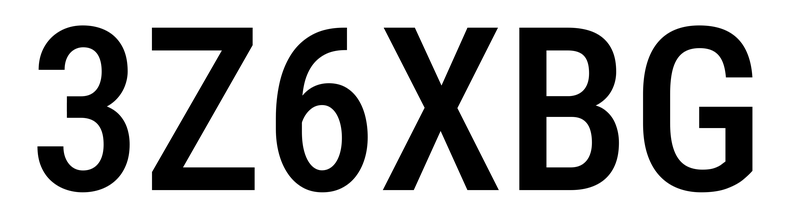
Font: Roboto_Condensed_Medium